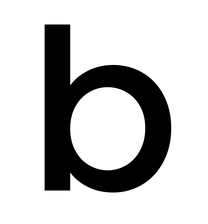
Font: Poppins-Medium